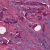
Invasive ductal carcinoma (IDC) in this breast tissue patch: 1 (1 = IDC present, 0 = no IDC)